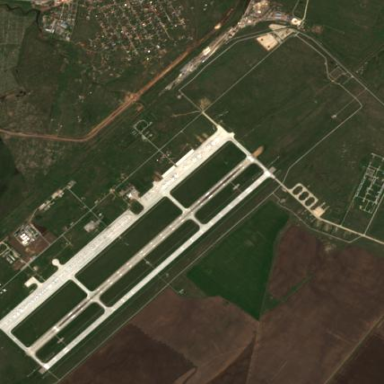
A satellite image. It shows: Military airfield located within larger aerodrome area.